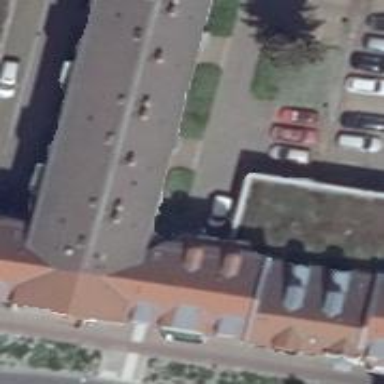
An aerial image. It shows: Path leading through building passage tunnel.